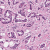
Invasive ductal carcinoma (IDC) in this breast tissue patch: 1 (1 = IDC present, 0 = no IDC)